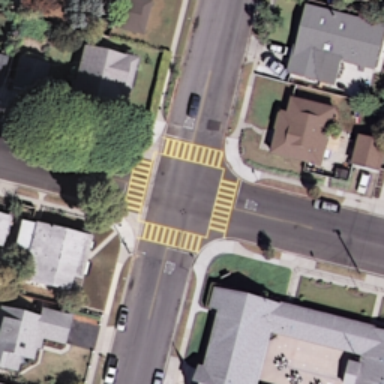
There is an intersection of big trees at the corner .